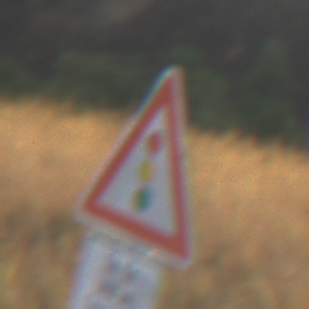
Verkehrszeichen: Lichtzeichenanlage
Zusatzzeichen unten: ZeitangabenMitBeschraenkungAufWochentage9
Umgebung: Outdoor, Nature
Tageszeit: SunriseSunset
Wetter: Clear
Licht: Natural
Jahreszeit: NotSpecified
Kontrast: HighContrast